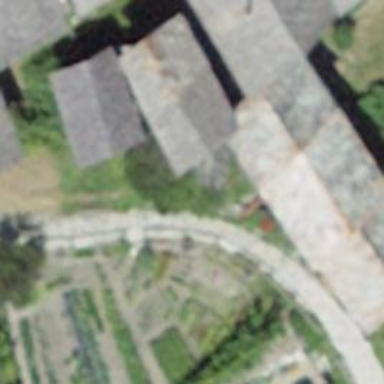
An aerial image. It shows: Building with tiled roof.